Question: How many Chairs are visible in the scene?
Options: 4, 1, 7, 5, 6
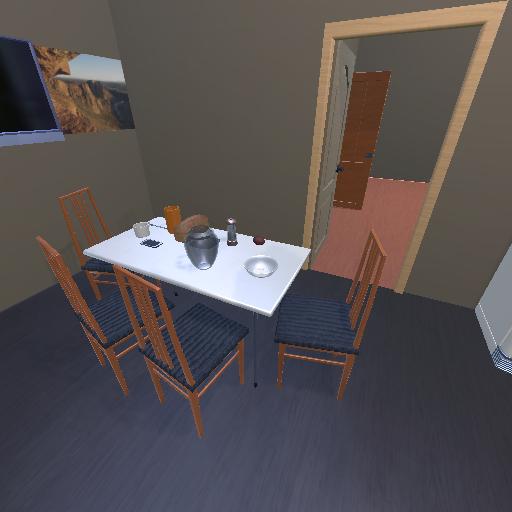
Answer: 4